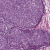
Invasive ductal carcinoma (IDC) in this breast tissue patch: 0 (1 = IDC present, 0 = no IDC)